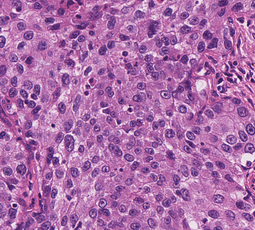
Tumor epithelial tissue: yes
Tumor-associated stroma tissue: yes
Normal tissue: no